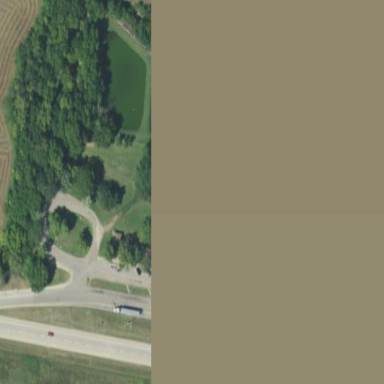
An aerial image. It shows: Rest area along the road.